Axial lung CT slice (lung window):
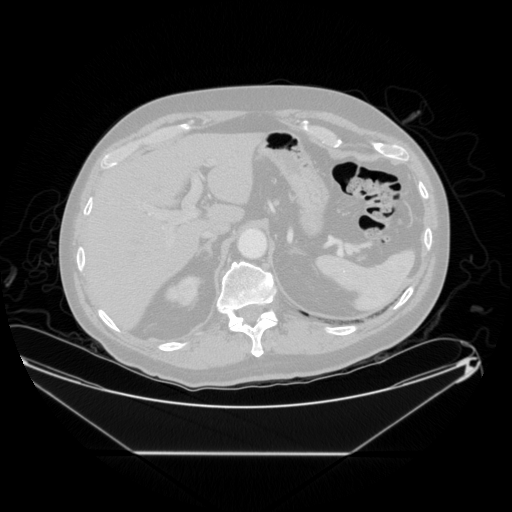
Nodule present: no